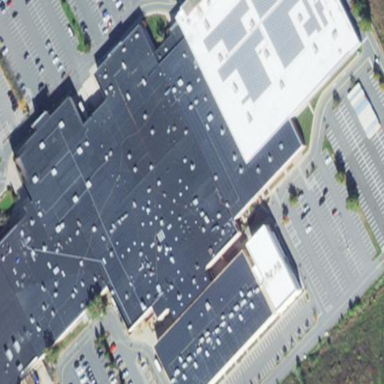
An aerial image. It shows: Mall building.